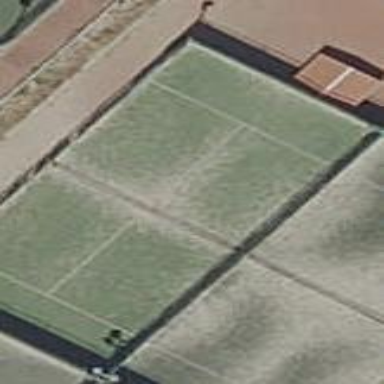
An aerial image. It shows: Artificial turf pitch used for leisure activities.